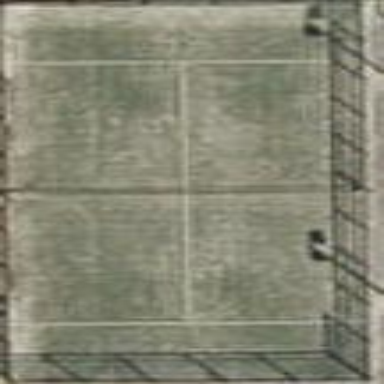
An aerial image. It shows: Paddle tennis court on pitch.